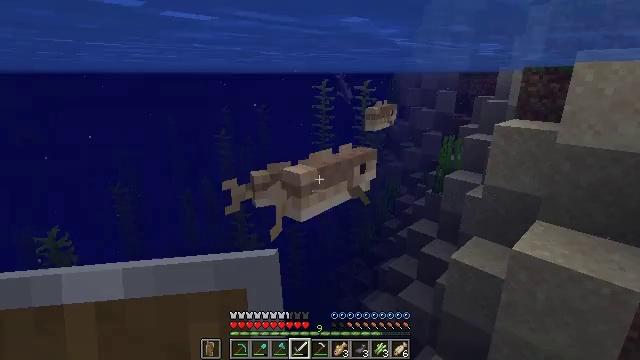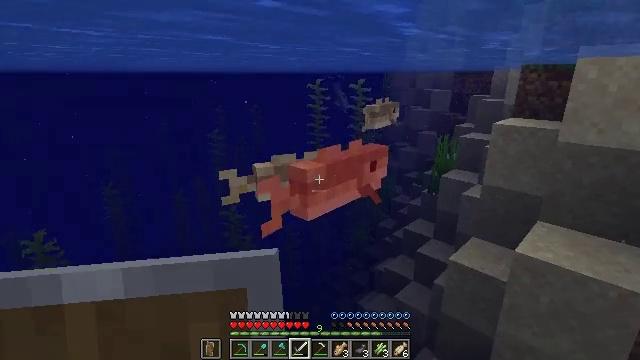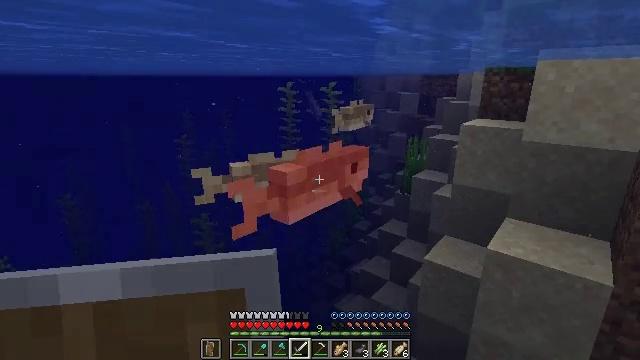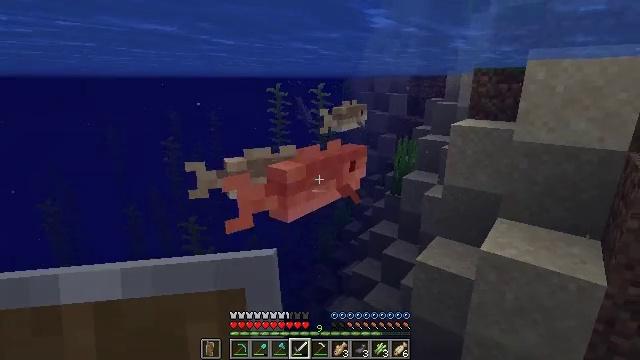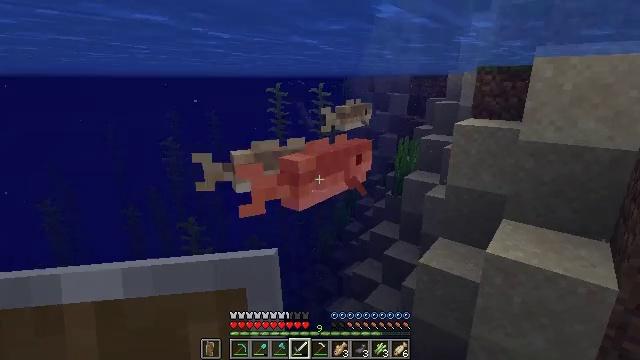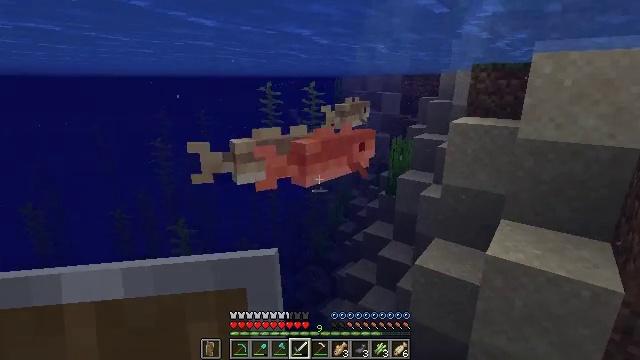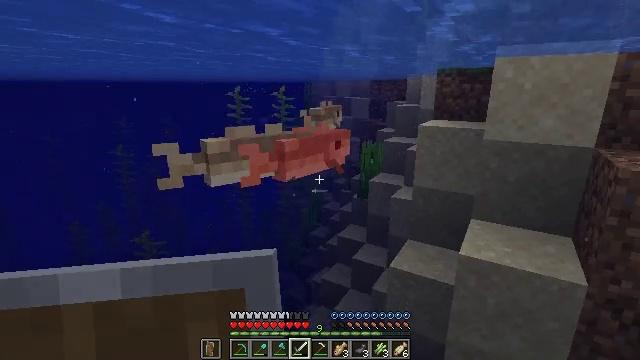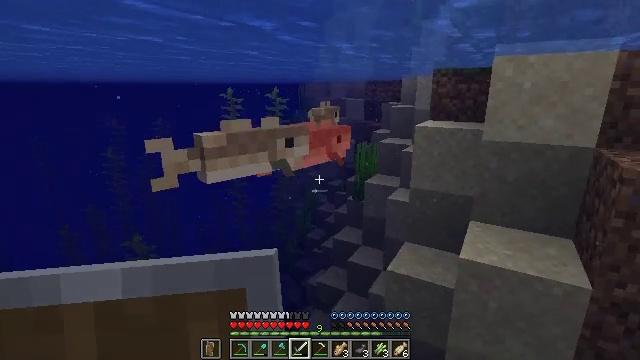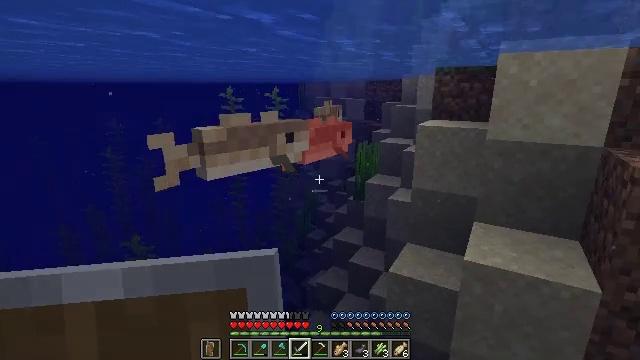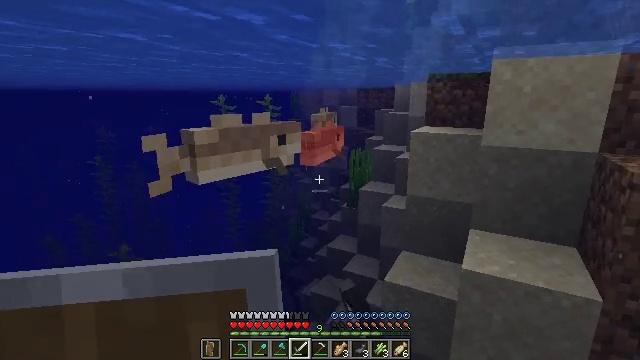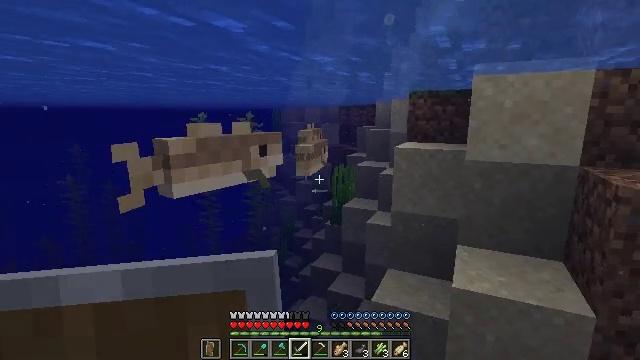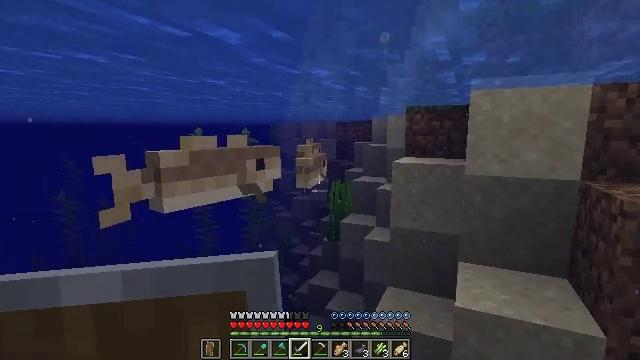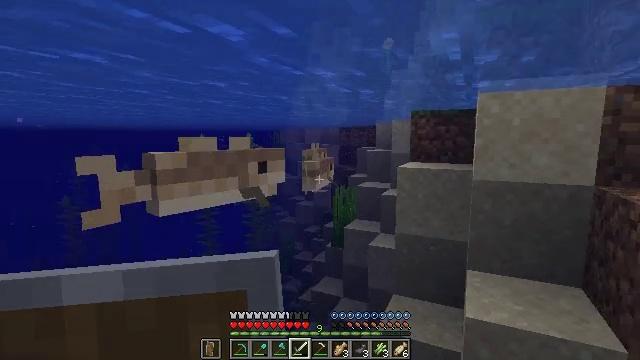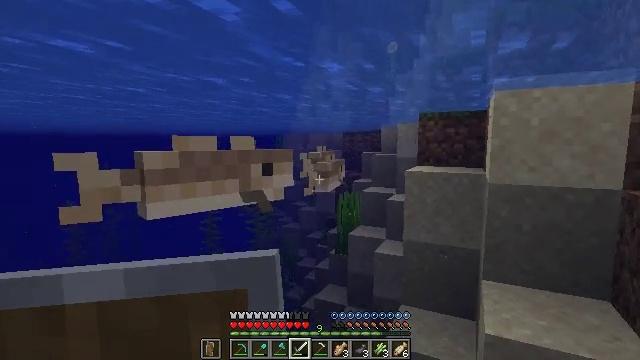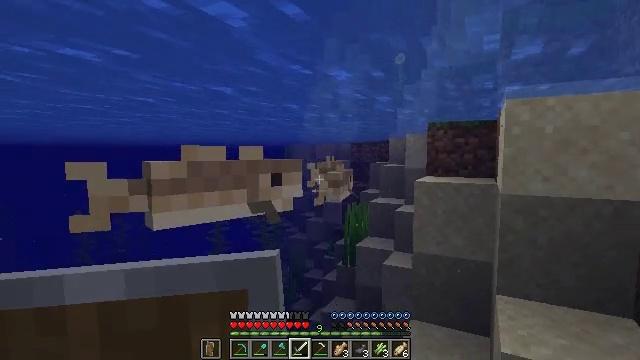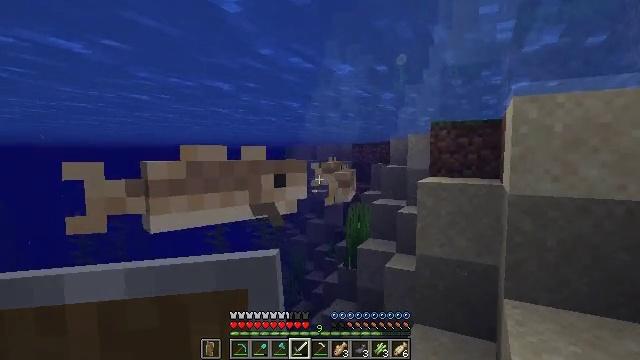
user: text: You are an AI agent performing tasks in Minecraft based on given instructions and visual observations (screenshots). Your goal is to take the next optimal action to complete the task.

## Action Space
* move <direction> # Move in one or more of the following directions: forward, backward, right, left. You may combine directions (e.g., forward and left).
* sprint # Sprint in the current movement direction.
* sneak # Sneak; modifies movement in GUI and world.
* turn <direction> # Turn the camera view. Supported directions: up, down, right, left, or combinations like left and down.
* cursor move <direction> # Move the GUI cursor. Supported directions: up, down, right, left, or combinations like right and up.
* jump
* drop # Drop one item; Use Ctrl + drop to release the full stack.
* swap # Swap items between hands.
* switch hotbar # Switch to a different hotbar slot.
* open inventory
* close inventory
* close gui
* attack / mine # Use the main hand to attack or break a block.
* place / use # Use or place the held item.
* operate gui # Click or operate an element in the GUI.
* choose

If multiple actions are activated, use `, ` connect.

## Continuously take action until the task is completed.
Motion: motion action
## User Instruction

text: Catch and defeat a cod.
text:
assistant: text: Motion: move forward, turn right, attack / mine
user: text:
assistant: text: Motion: move forward, turn right, attack / mine
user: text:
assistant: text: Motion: move forward, turn right
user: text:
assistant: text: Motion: move forward, attack / mine
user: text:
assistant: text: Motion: move forward, turn right, attack / mine
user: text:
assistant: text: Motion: move forward, turn right, attack / mine
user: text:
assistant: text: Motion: move forward, turn right
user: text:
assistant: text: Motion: move forward, attack / mine
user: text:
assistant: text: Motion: move forward, turn right and up, attack / mine
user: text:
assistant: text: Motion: move forward, turn right and up
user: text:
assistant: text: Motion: move forward, turn up
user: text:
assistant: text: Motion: move forward, turn up, attack / mine
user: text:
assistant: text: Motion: move forward, turn up, attack / mine
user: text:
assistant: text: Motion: move forward, turn left and up, attack / mine
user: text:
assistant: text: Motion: move forward
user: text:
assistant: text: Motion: move forward, attack / mine
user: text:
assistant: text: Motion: attack / mine